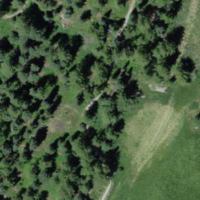
EUNIS habitat code: 43
Species observed at this site:
Sempervivum montanum
Vaccinium vitis-idaea
Arnica montana
Lathyrus pratensis